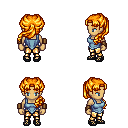
a pixel art fantasy rpg character, female body template, human, tanned skin, blue vest, gold greaves, light blonde princess hairstyle, leather bracers, ghillies, four views (front, back, left, right), 2x2 character sprite sheet, small pixel art, hard edges, no anti-aliasing